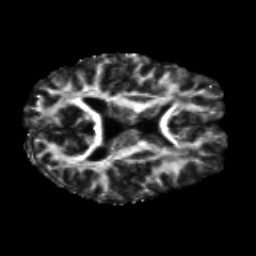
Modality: FA
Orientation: axial
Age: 25
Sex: male
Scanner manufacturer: siemens
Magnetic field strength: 3 T
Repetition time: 8.8 s
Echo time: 0.085 s